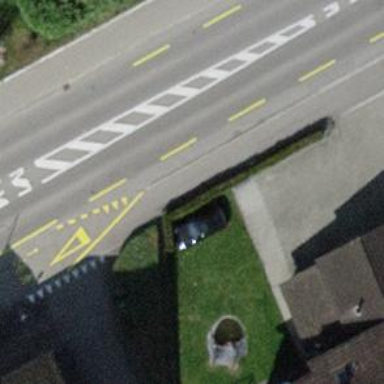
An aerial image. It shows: Sidewalk along the footway.